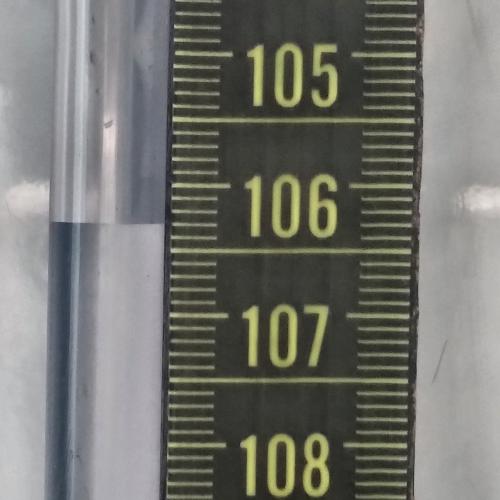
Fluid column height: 106.3 cm